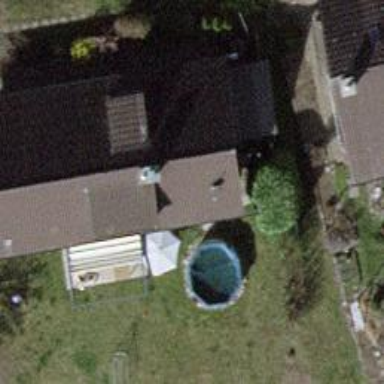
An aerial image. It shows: Detached building.